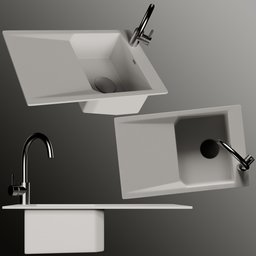
Label: appliances